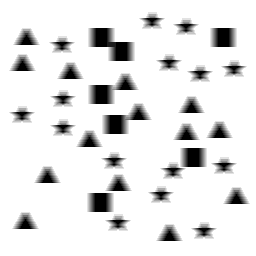
Squares: 7
Triangles: 14
Stars: 15
Total shapes: 36